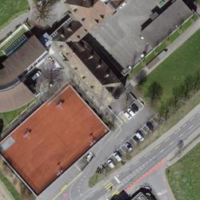
EUNIS habitat code: 53
Species observed at this site:
Milvus milvus
Corvus corone
Podiceps cristatus
Fulica atra
Milvus migrans